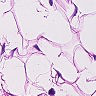
Metastatic tissue present: no